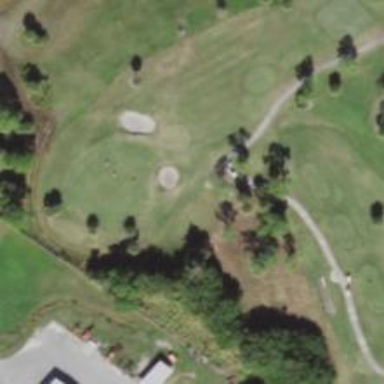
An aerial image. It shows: Golf cartpath that is also road path.